Chest X-ray. View position: PA
Patient age: 64
Patient sex: M
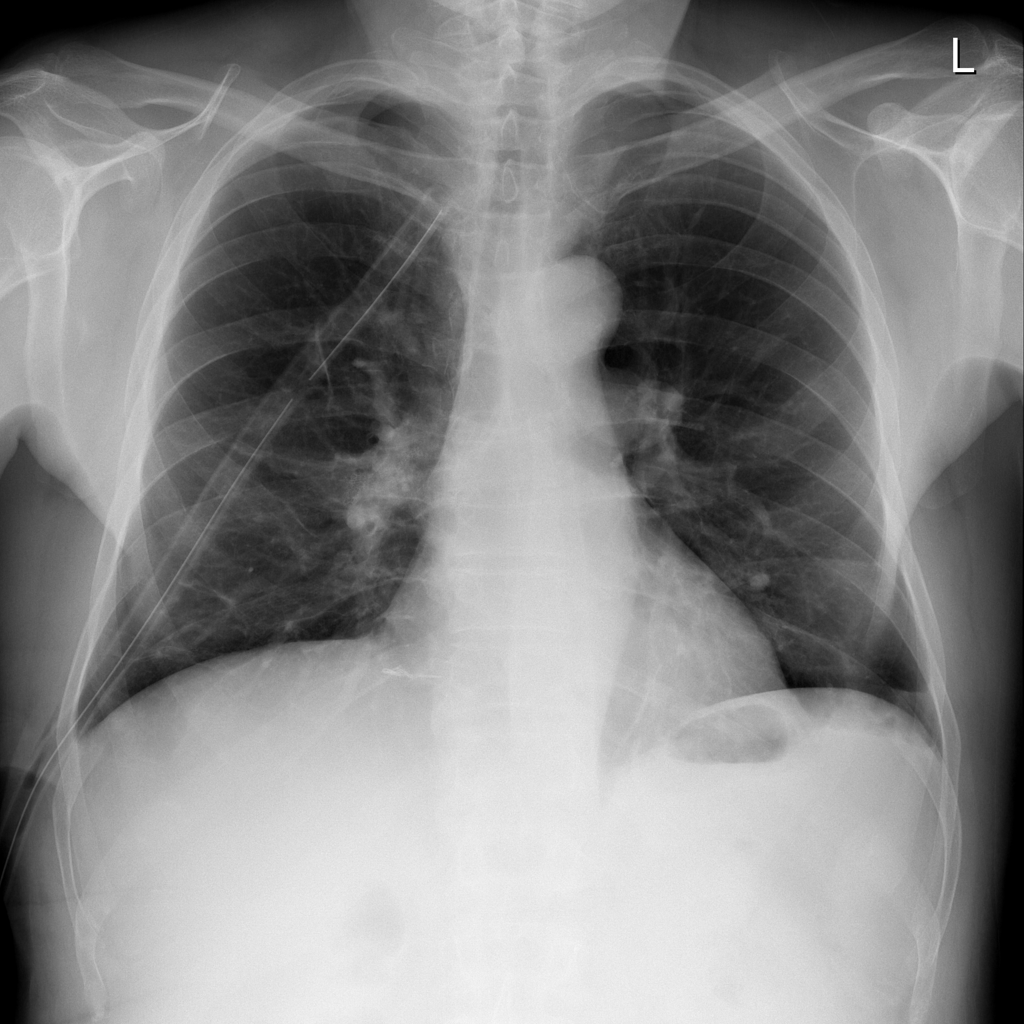
Finding: Pneumothorax